Field crop: maize
Growth stage: 2
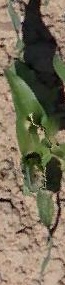
Species: maize